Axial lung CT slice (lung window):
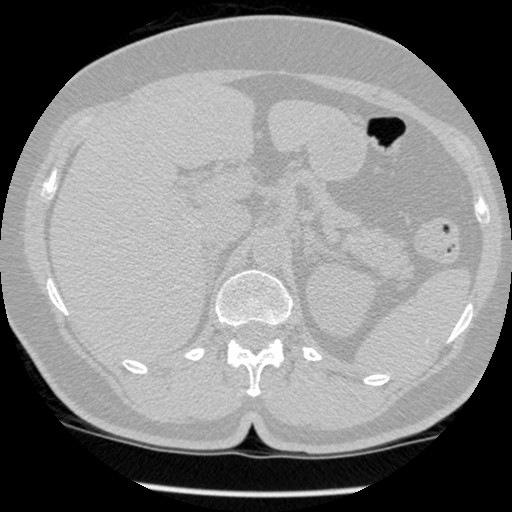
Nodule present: no